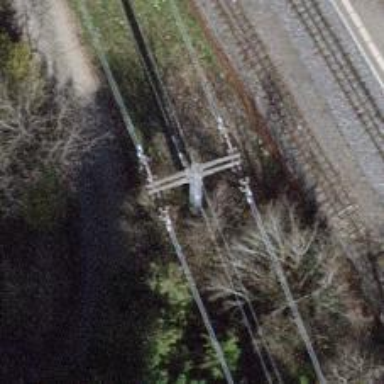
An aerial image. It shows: Concrete power pole.